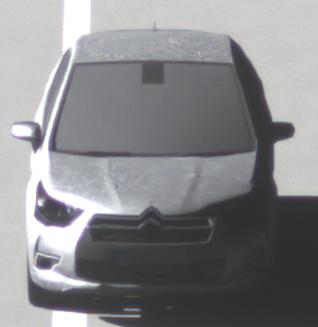
Make: Citroen
Model: DS 4 VTi 120
Detailed model: DS 4
Model produced from: 2011/05
Model produced until: 2015/01
Doors: 5
Color: white
Road condition: dry road
Daytime: morning or afternoon
Contrast: high contrast